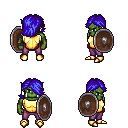
a pixel art fantasy rpg character, male body template, orc, green skin, gold chest armor, magenta pants, blue swoop hairstyle, gold boots, shield, four views (front, back, left, right), 2x2 character sprite sheet, small pixel art, hard edges, no anti-aliasing